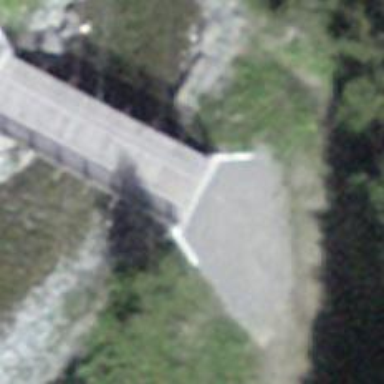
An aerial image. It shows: Gravel track on bridge designed for nordic skiing. The track type is grade2 with classic and skating grooming.